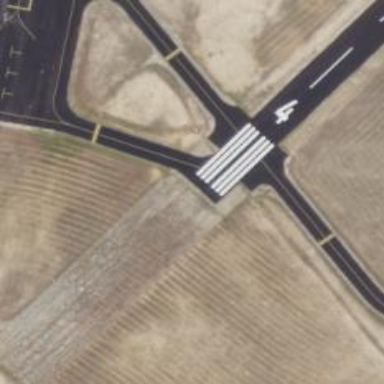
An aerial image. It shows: View of taxiway at the airport.